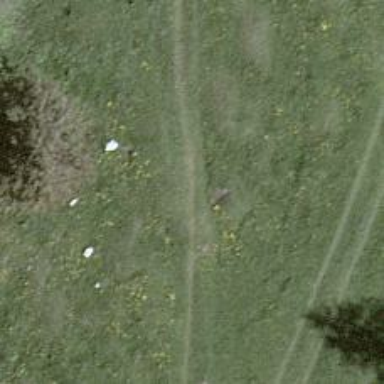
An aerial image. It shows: Path.